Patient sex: M
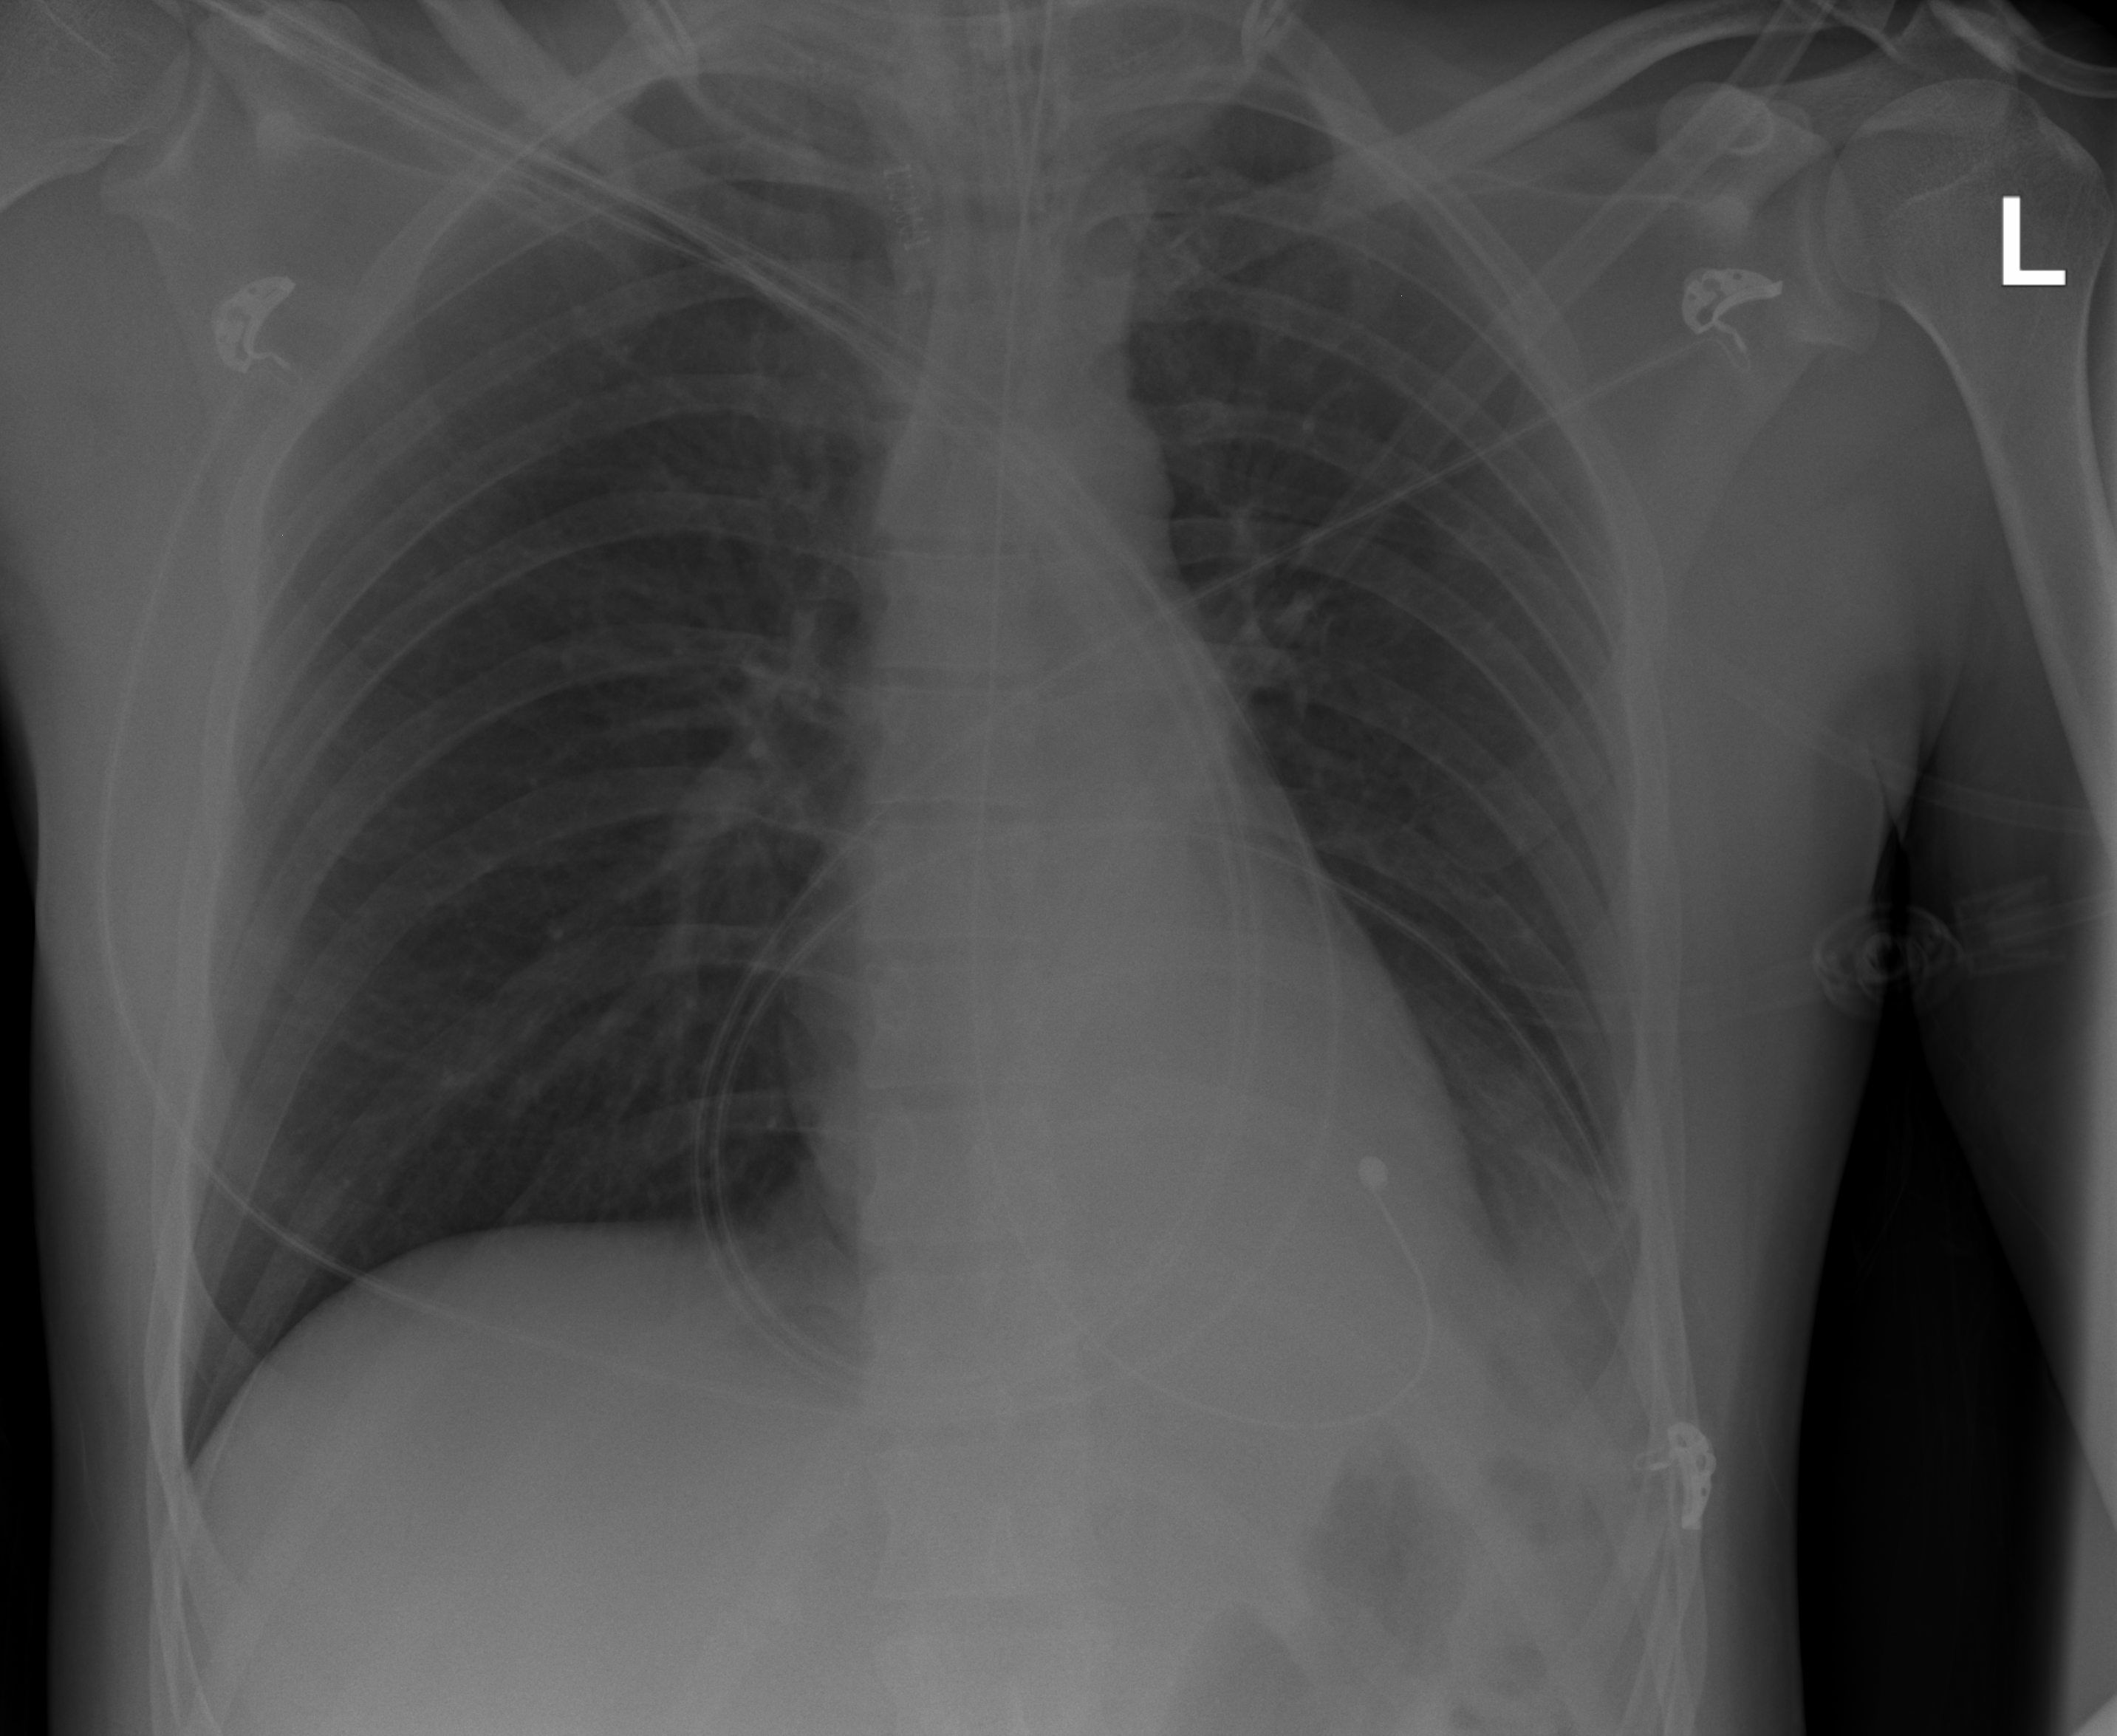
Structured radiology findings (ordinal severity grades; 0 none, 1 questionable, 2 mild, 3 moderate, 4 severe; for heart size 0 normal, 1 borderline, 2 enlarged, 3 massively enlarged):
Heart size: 0
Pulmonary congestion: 0
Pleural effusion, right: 0
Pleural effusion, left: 2
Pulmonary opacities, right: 0
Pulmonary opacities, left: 0
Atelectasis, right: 0
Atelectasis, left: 2